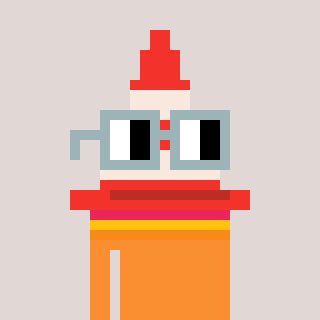
a pixel art character with square dark gray glasses, a cone-shaped head and a orange-colored body on a warm background